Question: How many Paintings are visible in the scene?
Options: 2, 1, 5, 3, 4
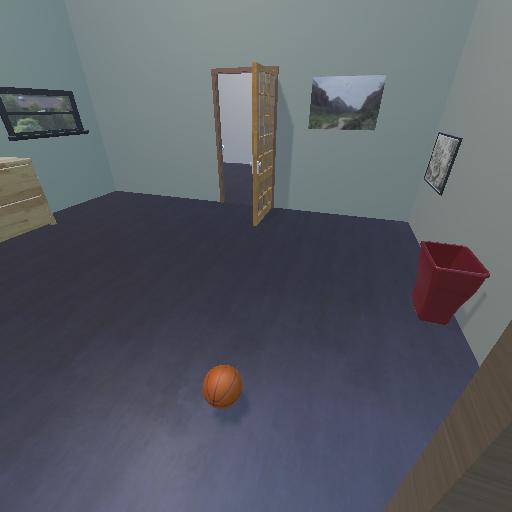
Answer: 2